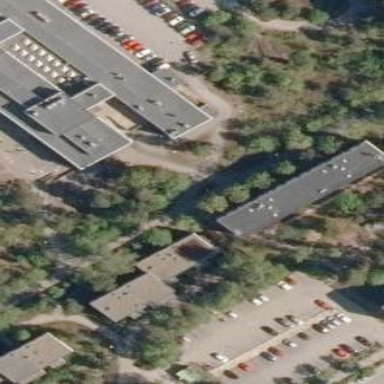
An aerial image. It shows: Flat-roofed apartment building with tar paper roofing.